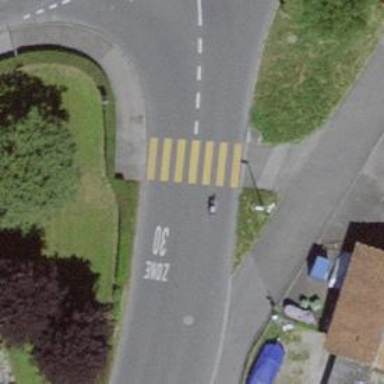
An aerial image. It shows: Zebra crossing on the road.